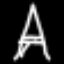
Label: The Eiffel Tower